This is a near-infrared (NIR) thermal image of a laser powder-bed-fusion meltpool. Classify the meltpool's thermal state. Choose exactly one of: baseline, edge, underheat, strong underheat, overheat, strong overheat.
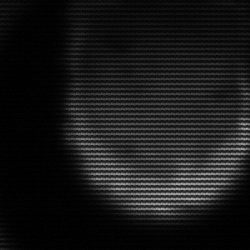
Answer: edge